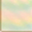
Piece: xx